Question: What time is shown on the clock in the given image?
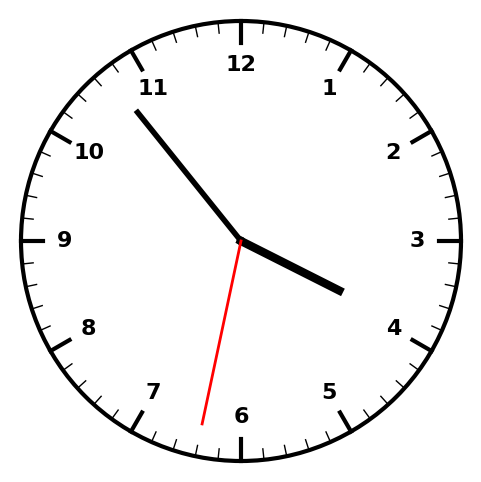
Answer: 03:53:32